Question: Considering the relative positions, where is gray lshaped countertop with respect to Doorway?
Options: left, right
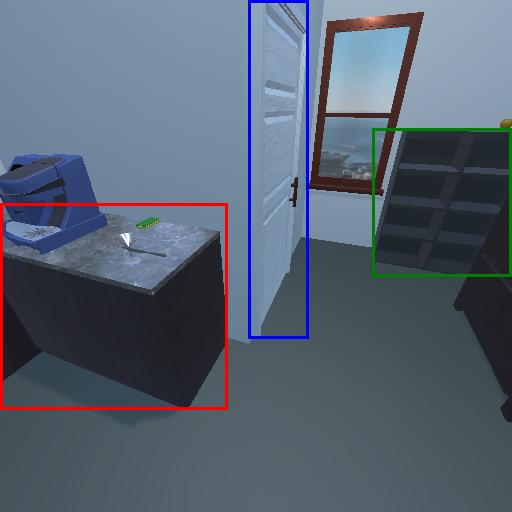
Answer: left